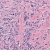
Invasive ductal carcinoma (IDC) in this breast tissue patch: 1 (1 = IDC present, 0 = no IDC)